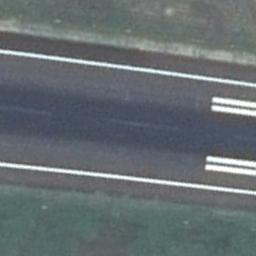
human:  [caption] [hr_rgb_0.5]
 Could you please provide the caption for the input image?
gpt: The grass is beside the runway .

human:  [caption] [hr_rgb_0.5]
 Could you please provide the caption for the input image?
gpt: The runway is on the grass .

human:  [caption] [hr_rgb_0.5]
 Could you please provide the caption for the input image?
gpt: The runway with two touchdown zone markings goes through the lawn .

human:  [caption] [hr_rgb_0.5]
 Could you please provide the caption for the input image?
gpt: There is a green lawn next to the runway, With white dashes of varying thickness on the runway .

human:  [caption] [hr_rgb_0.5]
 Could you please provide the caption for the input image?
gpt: There are green meadows beside the runway .